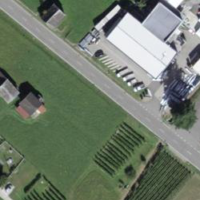
EUNIS habitat code: 52
Species observed at this site:
Syricoris lacunana